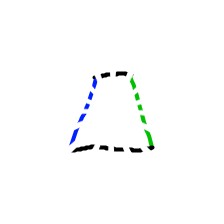
Shape: trapezoid